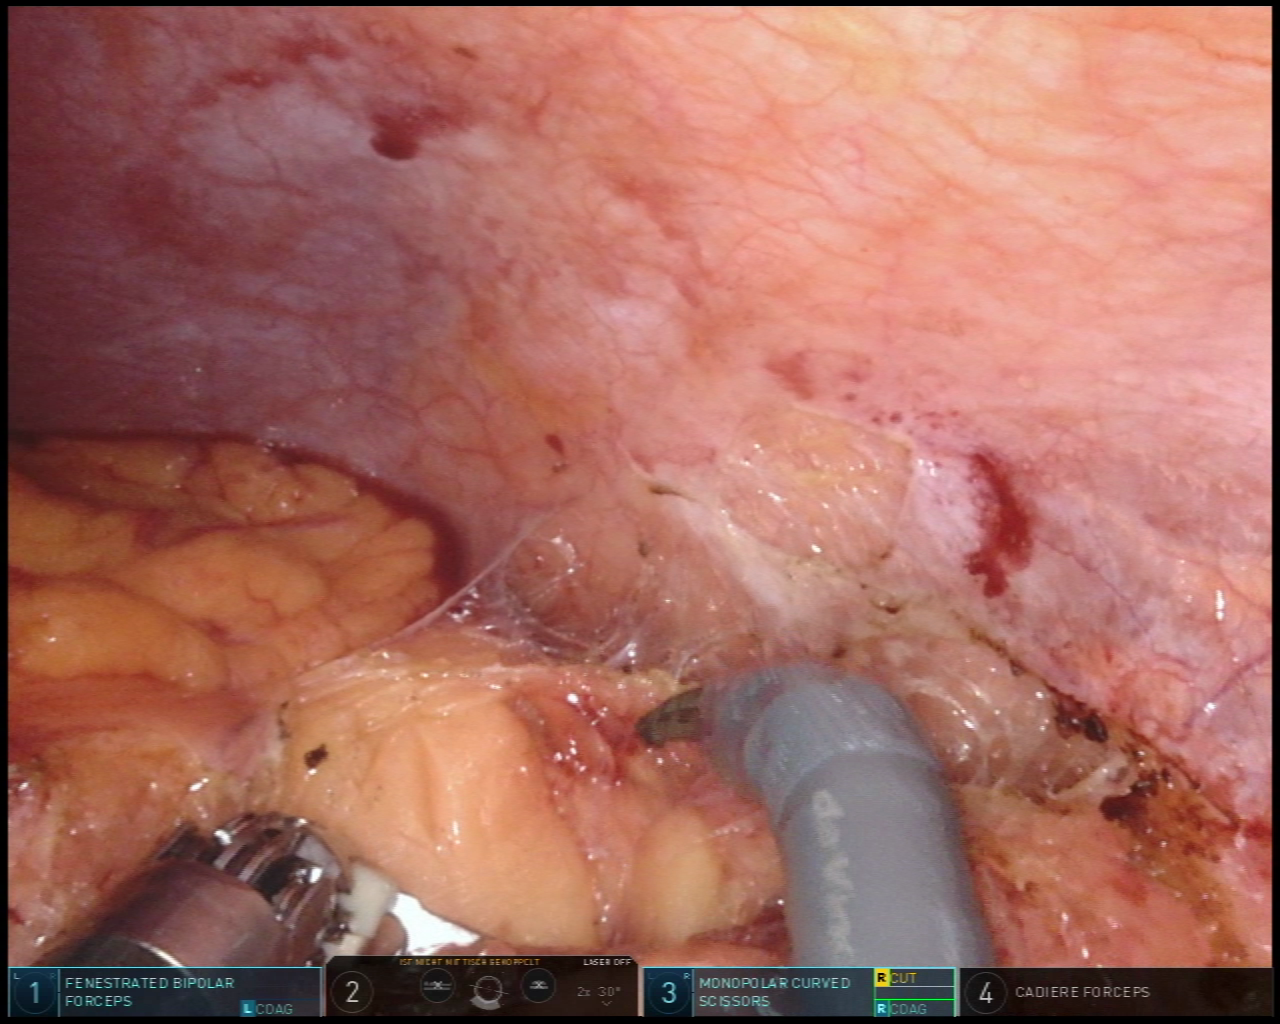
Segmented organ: abdominal_wall
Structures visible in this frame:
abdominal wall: yes
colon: no
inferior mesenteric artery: no
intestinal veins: no
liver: no
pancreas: no
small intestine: no
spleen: no
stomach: no
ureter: no
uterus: no
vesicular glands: no